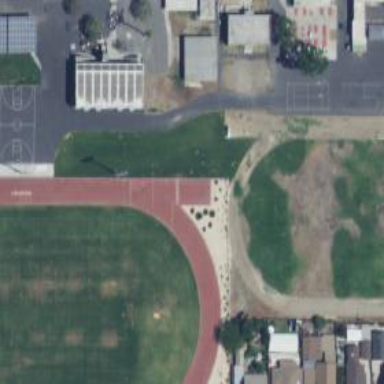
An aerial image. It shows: Track located within leisure land area.